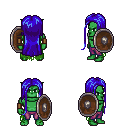
a pixel art fantasy rpg character, male body template, orc, green skin, green tattered cape, magenta pants, blue extra-long hairstyle, leather bracers, shield, four views (front, back, left, right), 2x2 character sprite sheet, small pixel art, hard edges, no anti-aliasing